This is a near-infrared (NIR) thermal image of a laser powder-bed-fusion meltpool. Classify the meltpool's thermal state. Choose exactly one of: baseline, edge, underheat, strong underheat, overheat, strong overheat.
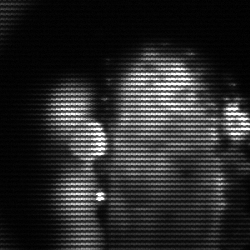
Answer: strong underheat